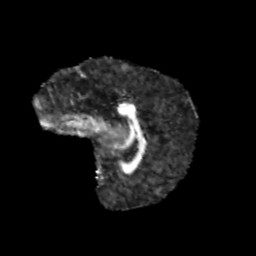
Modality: FA
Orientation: sagittal
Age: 13
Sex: male
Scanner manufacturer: siemens
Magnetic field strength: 3 T
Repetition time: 3.8 s
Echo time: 0.07 s